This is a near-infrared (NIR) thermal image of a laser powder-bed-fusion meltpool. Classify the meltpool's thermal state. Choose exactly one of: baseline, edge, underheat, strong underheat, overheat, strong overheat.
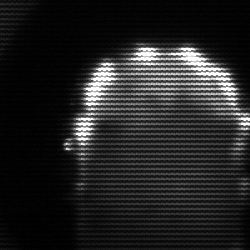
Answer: baseline